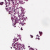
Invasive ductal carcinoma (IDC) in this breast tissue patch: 0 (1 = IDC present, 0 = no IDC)